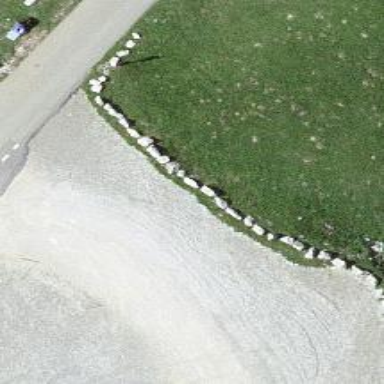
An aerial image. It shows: Block barrier.